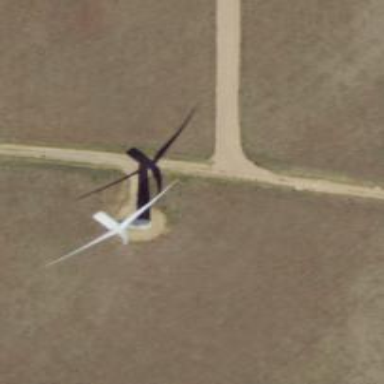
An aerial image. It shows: Wind generator using horizontal axis wind turbines.